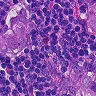
Metastatic tissue present: yes